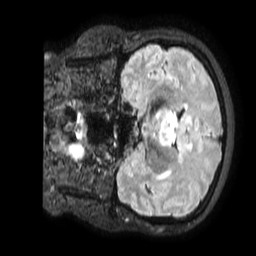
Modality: FLAIR
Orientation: coronal
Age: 59
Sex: female
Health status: ill
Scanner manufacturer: philips
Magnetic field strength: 3 T
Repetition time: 4.8 s
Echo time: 0.34 s